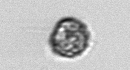
Label: Dinophyceae